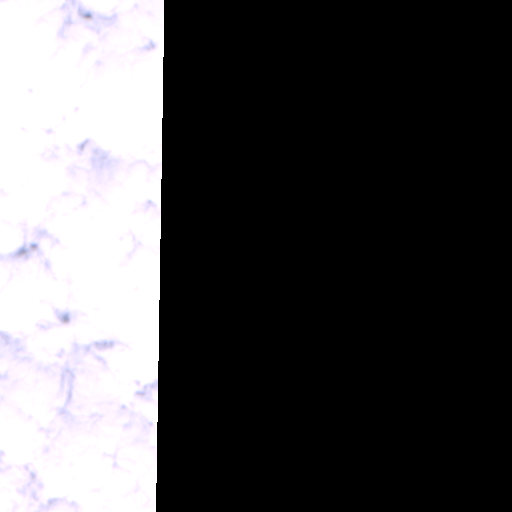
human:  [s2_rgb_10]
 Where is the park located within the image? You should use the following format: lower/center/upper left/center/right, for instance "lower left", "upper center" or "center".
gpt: The park is located in the upper right of the image.
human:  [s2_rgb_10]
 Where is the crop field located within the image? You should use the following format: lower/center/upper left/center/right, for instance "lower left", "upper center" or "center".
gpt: There is no crop field in the image.